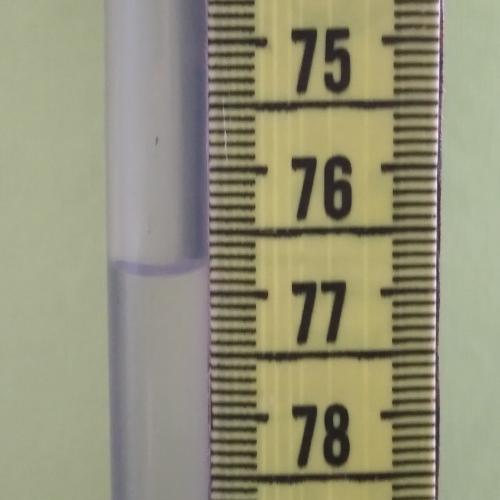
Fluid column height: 76.8 cm